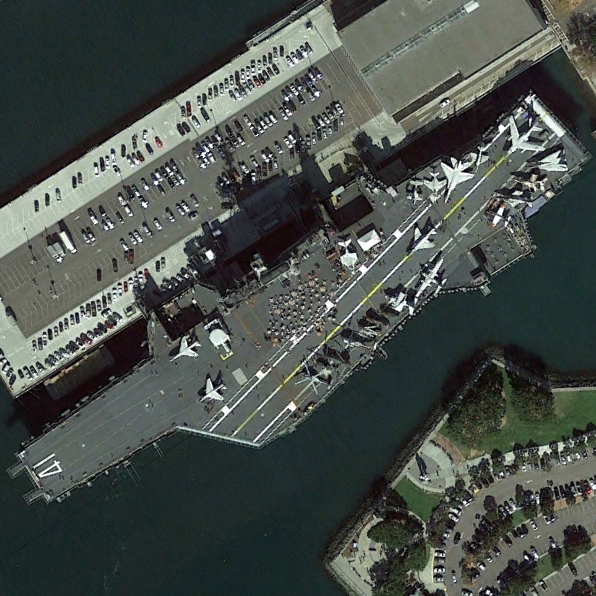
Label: aircraft_carrier